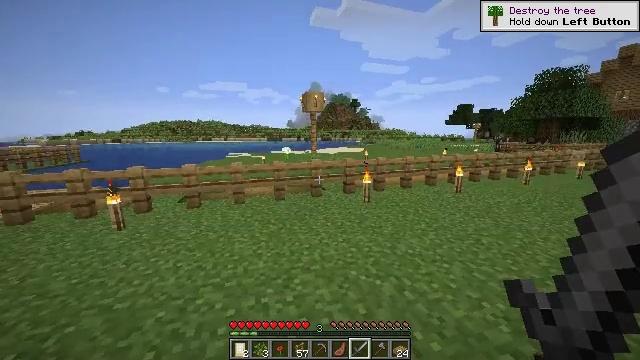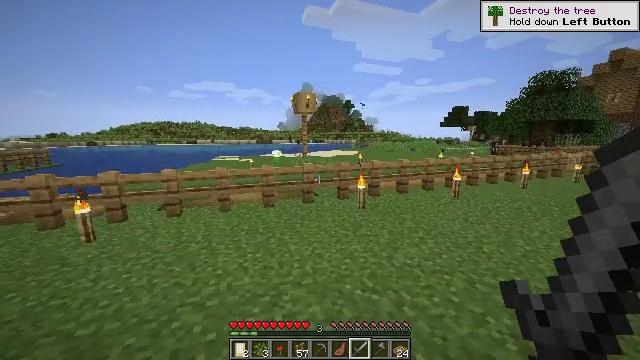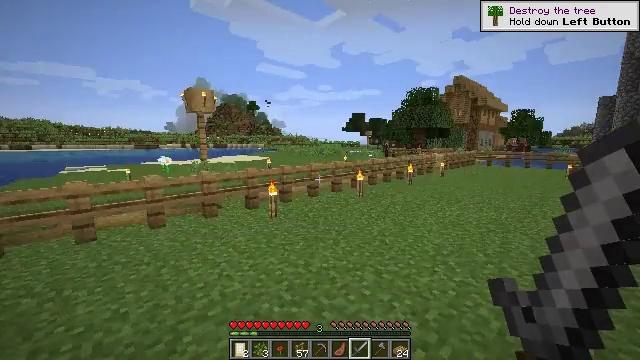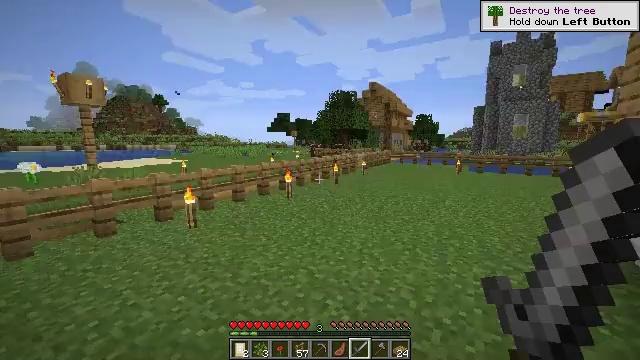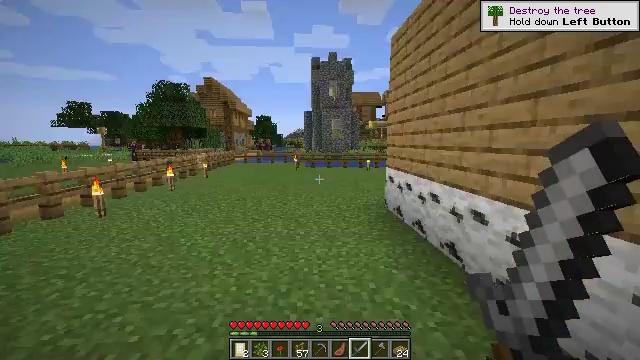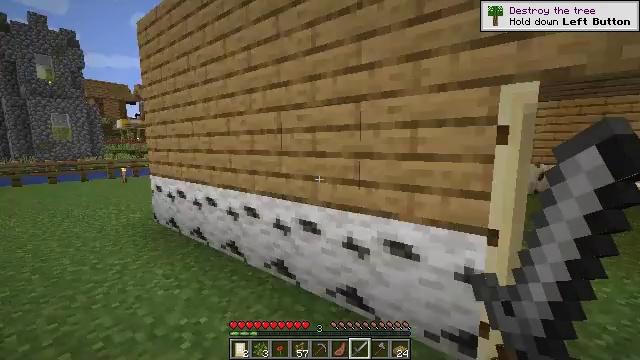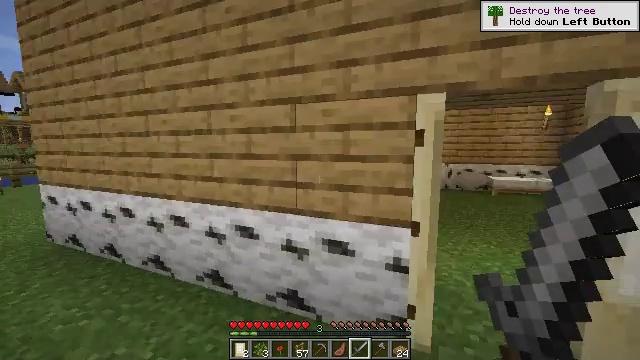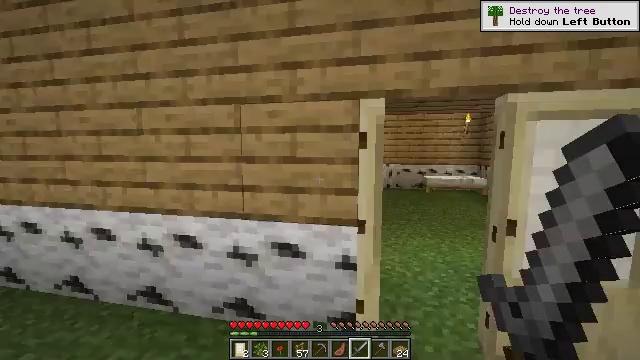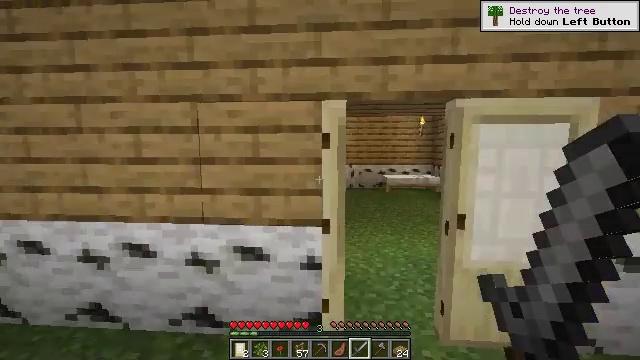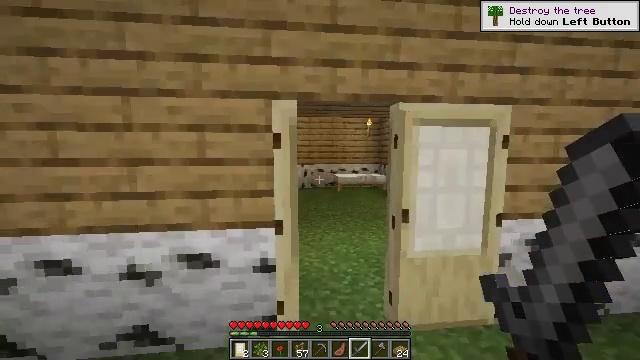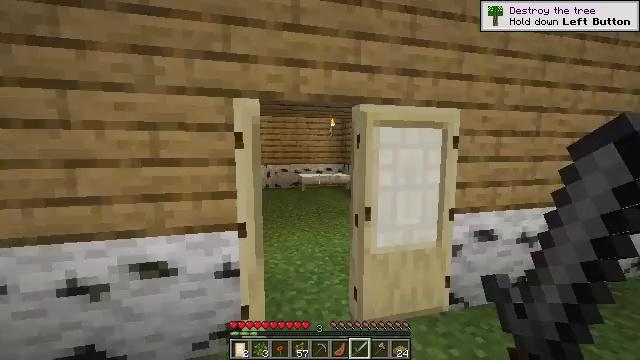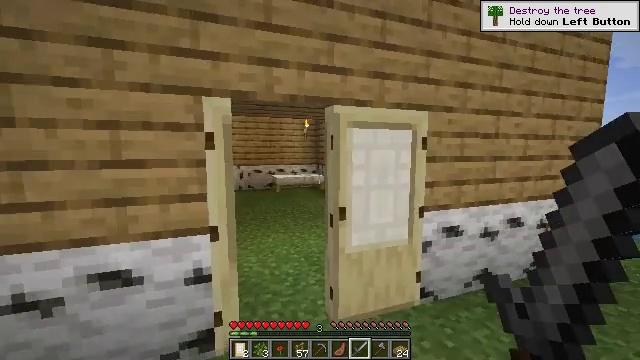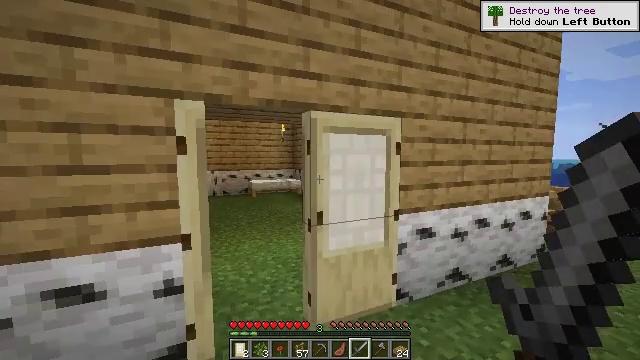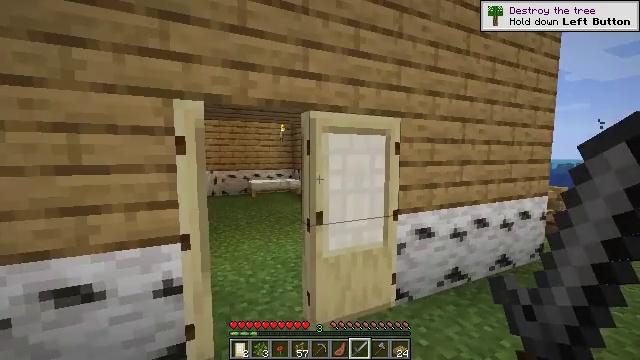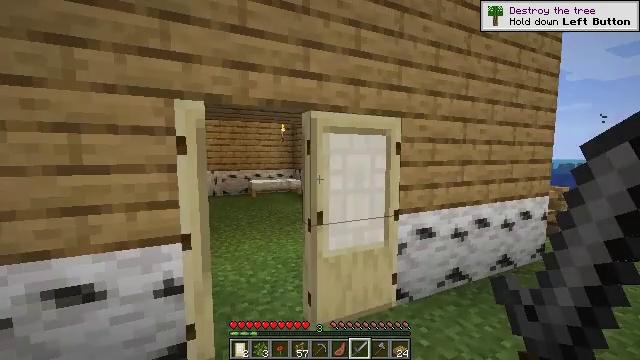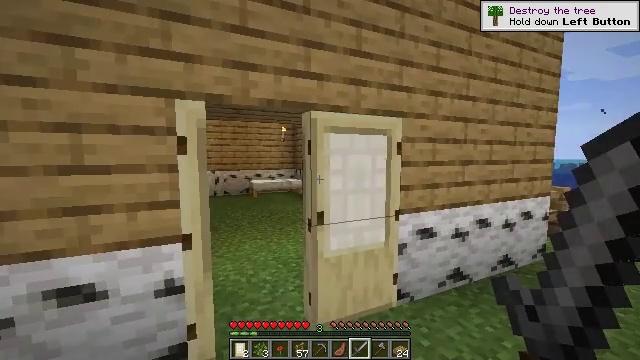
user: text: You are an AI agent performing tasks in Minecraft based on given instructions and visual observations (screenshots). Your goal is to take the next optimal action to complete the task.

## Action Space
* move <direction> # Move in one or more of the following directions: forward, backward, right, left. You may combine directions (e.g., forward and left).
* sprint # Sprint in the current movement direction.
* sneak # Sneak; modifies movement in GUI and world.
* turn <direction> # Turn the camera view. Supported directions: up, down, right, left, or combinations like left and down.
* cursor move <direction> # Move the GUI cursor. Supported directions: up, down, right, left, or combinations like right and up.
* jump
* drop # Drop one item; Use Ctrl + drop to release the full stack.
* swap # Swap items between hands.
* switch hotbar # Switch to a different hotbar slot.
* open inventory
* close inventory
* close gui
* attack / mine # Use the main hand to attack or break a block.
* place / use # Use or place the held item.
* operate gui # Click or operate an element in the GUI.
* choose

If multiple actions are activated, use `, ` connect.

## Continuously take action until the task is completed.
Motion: motion action
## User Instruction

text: Mine the grass in the plains.
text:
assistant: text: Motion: turn right and up
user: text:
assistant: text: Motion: turn right and up
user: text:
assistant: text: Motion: turn right
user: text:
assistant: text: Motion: turn right
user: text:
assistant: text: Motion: turn right
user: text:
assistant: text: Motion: turn right
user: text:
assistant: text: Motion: turn right
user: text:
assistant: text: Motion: turn right
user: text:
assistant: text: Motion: turn right
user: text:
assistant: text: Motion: turn right
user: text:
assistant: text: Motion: turn right
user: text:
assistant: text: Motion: turn right and up
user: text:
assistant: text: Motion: no_op
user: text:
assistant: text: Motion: no_op
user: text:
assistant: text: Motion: no_op
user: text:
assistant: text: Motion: no_op
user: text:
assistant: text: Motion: no_op
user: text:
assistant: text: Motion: use / place
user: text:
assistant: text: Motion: use / place
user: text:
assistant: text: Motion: use / place
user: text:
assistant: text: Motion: use / place
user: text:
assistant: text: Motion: no_op
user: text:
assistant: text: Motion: no_op
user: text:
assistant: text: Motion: turn left
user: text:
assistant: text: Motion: no_op
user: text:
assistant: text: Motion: turn left
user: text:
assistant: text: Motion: no_op
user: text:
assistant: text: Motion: no_op
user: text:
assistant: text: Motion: turn left
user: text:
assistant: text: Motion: turn left and down